Field crop: maize
Growth stage: 1
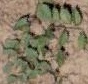
Species: convolvulus